Interaction volume radius: 5 \u00c5
Interaction volume height: 25 \u00c5
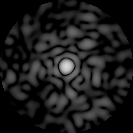
Disorder parameter: 0.8275